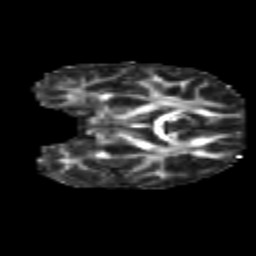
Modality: FA
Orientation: coronal
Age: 8
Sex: female
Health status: healthy